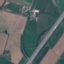
Land use / land cover: Highway